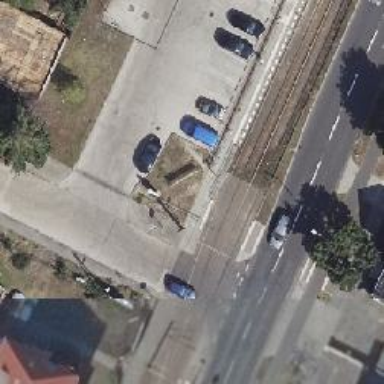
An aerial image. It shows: Tram crossing on the railway.